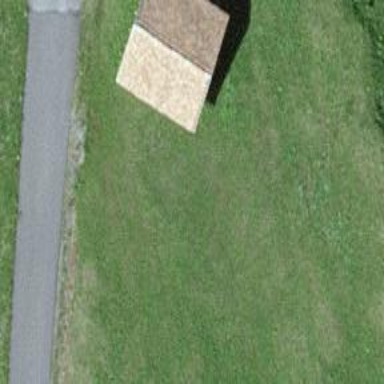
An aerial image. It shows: Shed building.